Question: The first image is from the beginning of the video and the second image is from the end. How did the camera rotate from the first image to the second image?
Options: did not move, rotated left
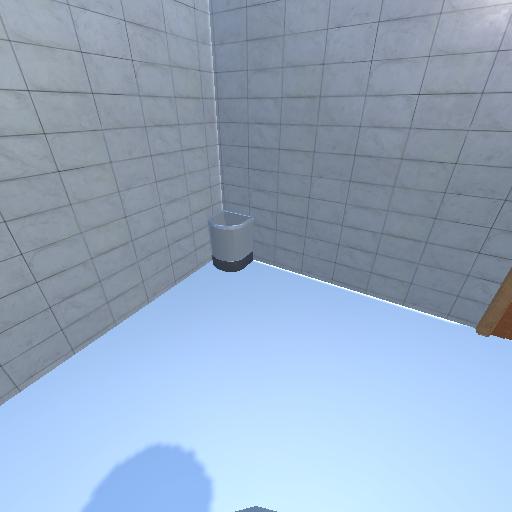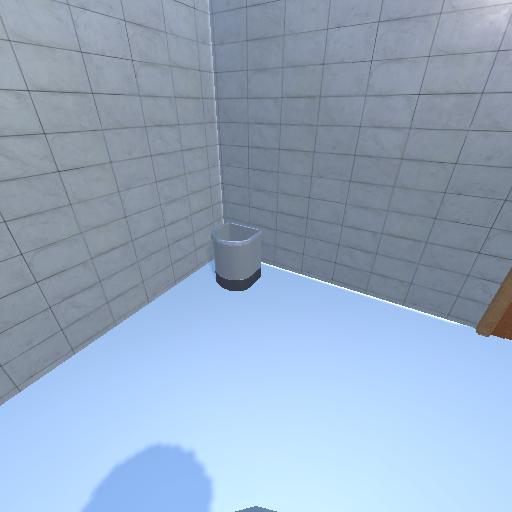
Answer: did not move